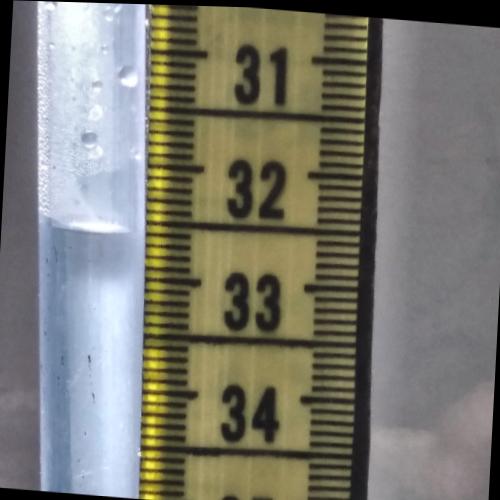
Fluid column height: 32.6 cm